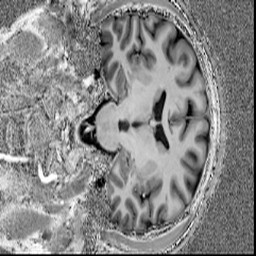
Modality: T1w
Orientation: coronal
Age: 32
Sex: male
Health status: healthy
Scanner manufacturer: siemens
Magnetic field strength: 7 T
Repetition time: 4.3 s
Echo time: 0.00227 s